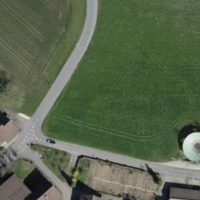
EUNIS habitat code: 52
Species observed at this site:
Cardamine pratensis
Cerastium tomentosum